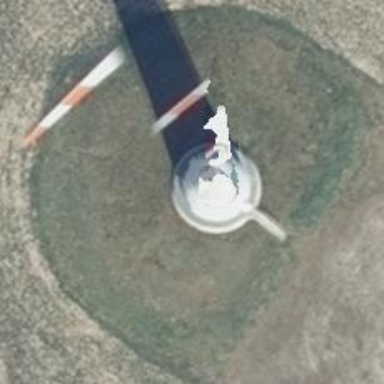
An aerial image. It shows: Wind turbine generator that utilizes wind as its source for generating electricity. It is of the horizontal axis type.